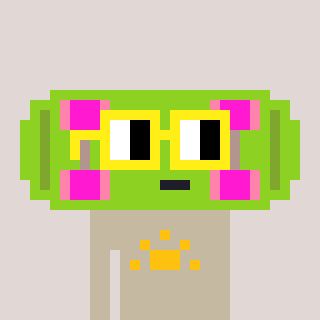
a pixel art character with square yellow glasses, a skateboard-shaped head and a bege-colored body on a warm background